【题型】解答题　【知识点】平面几何　【难度】hard
如图所示，在$\triangle ABC$中，$P$在线段$BC$上，满足$2\overrightarrow{BP}=\overrightarrow{PC}$，$O$是线段$AP$的中点.

\vspace{0.5em}
\noindent
\begin{minipage}{0.45\textwidth}
\centering

\\
（图1）
\end{minipage}
\begin{minipage}{0.45\textwidth}
\centering

\\
（图2）
\end{minipage}
\vspace{0.5em}

\noindent
(1) 延长$CO$交$AB$于点$Q$（图1），求$\dfrac{AQ}{QB}$的值；

\vspace{0.5em}
\noindent
(2) 过点$O$的直线与边$AB$，$AC$分别交于点$E$，$F$（图2），设$\overrightarrow{EB}=\lambda \overrightarrow{AE}$，$\overrightarrow{FC}=\mu \overrightarrow{AF}$.

\noindent
(i) 求证$2\lambda + \mu$为定值；

\vspace{0.5em}
\noindent
(ii) 设$\triangle AEF$的面积为$S_1$，$\triangle ABC$的面积为$S_2$，求$\dfrac{S_1}{S_2}$的最小值.
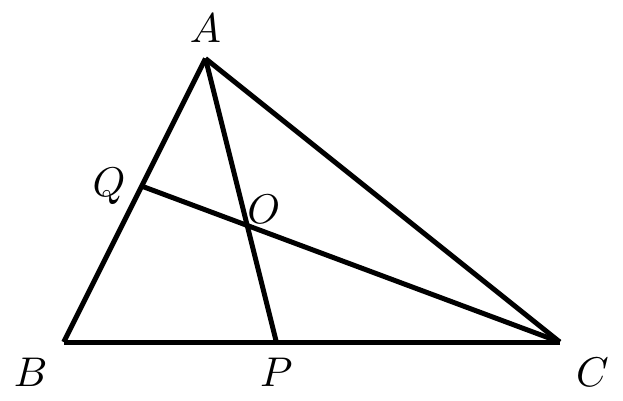
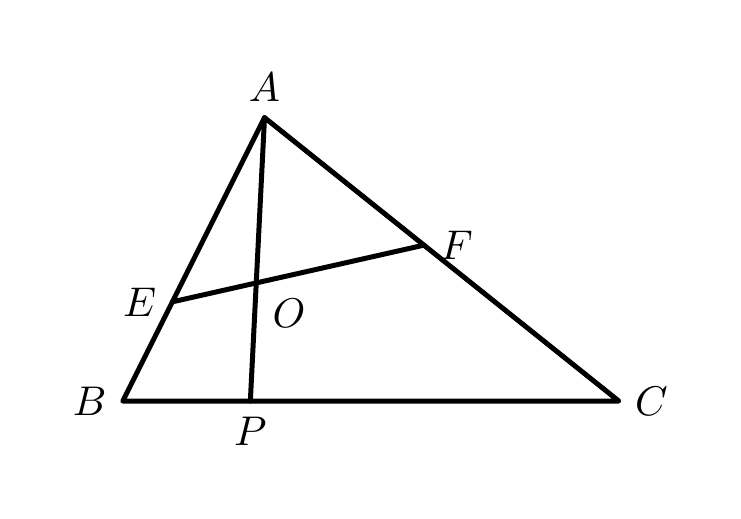
【解答】
\noindent
{【答案】} (1) $\boldsymbol{\dfrac{2}{3}}$

\vspace{0.5em}
\noindent
(2) (i) 证明见解析；(ii) $\boldsymbol{\dfrac{2}{9}}$.

\vspace{1em}
\noindent
{【分析】}
(1) 根据题意，将 $\overrightarrow{AQ},\overrightarrow{AC}$ 作为基底表示 $\overrightarrow{AO}$，由 $C,O,Q$ 三点共线可知，$\overrightarrow{AQ},\overrightarrow{AC}$ 的系数之和为 $1$，即可求出 $\dfrac{AQ}{QB}$ 的值；

\noindent
(2) (i) 根据题意，将 $\overrightarrow{AE}$，$\overrightarrow{AF}$ 作为基底表示 $\overrightarrow{AO}$，由 $E,O,F$ 三点共线可知，$\overrightarrow{AE}$，$\overrightarrow{AF}$ 的系数之和为 $1$，即可求出 $2\lambda + \mu$ 为一定值；
(ii) 根据题意，$S_1 = \dfrac{1}{2}|AE||AF|\sin A$，$S_2 = \dfrac{1}{2}|AB||AC|\sin A = \dfrac{1}{2}(1+\lambda)|AE|(1+\mu)|AF|\sin A$，$\dfrac{S_1}{S_2} = \dfrac{1}{(1+\lambda)(1+\mu)}$，由 $2\lambda + \mu = 3$ 可将 $\dfrac{S_1}{S_2}$ 化为关于 $\lambda$ 的函数，利用函数性质求 $\dfrac{S_1}{S_2}$ 的最小值即可.

\vspace{1em}
\noindent
 {【解析】}
(1) 依题意，因为 $2\overrightarrow{BP} = \overrightarrow{PC}$，

所以 $\overrightarrow{AP} = \overrightarrow{AB} + \overrightarrow{BP} = \overrightarrow{AB} + \dfrac{1}{3}\overrightarrow{BC} = \overrightarrow{AB} + \dfrac{1}{3}(\overrightarrow{BA} + \overrightarrow{AC}) = \dfrac{2}{3}\overrightarrow{AB} + \dfrac{1}{3}\overrightarrow{AC}$，

因为 $O$ 是线段 $AP$ 的中点，所以 $\overrightarrow{AO} = \dfrac{1}{2}\overrightarrow{AP} = \dfrac{1}{3}\overrightarrow{AB} + \dfrac{1}{6}\overrightarrow{AC}$，

设 $\overrightarrow{AB} = x\overrightarrow{AQ}$，则有 $\overrightarrow{AO} = \dfrac{x}{3}\overrightarrow{AQ} + \dfrac{1}{6}\overrightarrow{AC}$，

因为 $C,O,Q$ 三点共线，所以 $\dfrac{x}{3} + \dfrac{1}{6} = 1$，解得 $x = \dfrac{5}{2}$，

即 $AQ = \dfrac{2}{5}AB$，所以 $QB = \dfrac{3}{5}AB$，所以 $\dfrac{AQ}{QB} = \dfrac{2}{3}$；

\vspace{1em}
\noindent
(2) (i) 根据题意 $\overrightarrow{AB} = \overrightarrow{AE} + \overrightarrow{EB} = \overrightarrow{AE} + \lambda\overrightarrow{AE} = (1+\lambda)\overrightarrow{AE}$，

同理可得：$\overrightarrow{AC} = (1+\mu)\overrightarrow{AF}$，

由 (1) 可知，$\overrightarrow{AO} = \dfrac{1}{2}\overrightarrow{AP} = \dfrac{1}{3}\overrightarrow{AB} + \dfrac{1}{6}\overrightarrow{AC}$，

所以 $\overrightarrow{AO} = \dfrac{1+\lambda}{3}\overrightarrow{AE} + \dfrac{1+\mu}{6}\overrightarrow{AF}$，

因为 $E,O,F$ 三点共线，所以 $\dfrac{1+\lambda}{3} + \dfrac{1+\mu}{6} = 1$，

化简得 $2\lambda + \mu = 3$，

即 $2\lambda + \mu$ 为定值，且定值为 $3$；

\vspace{1em}
\noindent
(ii) 根据题意，$S_1 = \dfrac{1}{2}|AE||AF|\sin A$，

$S_2 = \dfrac{1}{2}|AB||AC|\sin A = \dfrac{1}{2}(1+\lambda)|AE|(1+\mu)|AF|\sin A$，

所以 $\dfrac{S_1}{S_2} = \dfrac{\dfrac{1}{2}|AE||AF|\sin A}{\dfrac{1}{2}(1+\lambda)|AE|(1+\mu)|AF|\sin A} = \dfrac{1}{(1+\lambda)(1+\mu)}$，

由 (i) 可知 $2\lambda + \mu = 3$，则 $\mu = 3 - 2\lambda$，

所以 $\dfrac{S_1}{S_2} = \dfrac{1}{(1+\lambda)(1+3-2\lambda)} = \dfrac{1}{-2\lambda^2 + 2\lambda + 4} = \dfrac{1}{-2\left(\lambda - \dfrac{1}{2}\right)^2 + \dfrac{9}{2}}$，

易知，当 $\lambda = \dfrac{1}{2}$ 时，$\dfrac{S_1}{S_2}$ 有最小值，此时 $\dfrac{S_1}{S_2} = \dfrac{2}{9}$.